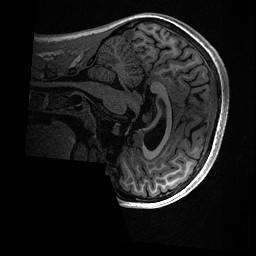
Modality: T1w
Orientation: sagittal
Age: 18
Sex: female
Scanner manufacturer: ge
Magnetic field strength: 3 T
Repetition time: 0.006952 s
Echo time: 0.00292 s